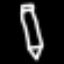
Label: pencil